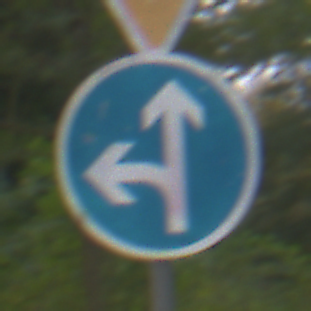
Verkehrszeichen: VorgeschriebeneFahrtrichtungGeradeausOderLinks
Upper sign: VorfahrtGewaehren
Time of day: Midday
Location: Outdoor (Nature)
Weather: Overcast
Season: Autumn
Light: Natural